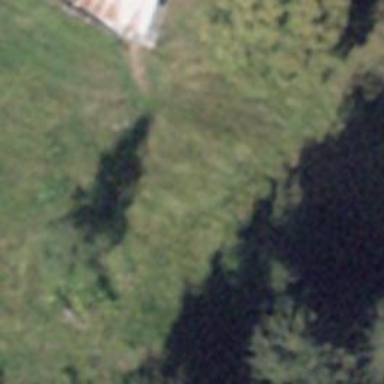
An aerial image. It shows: Farm.